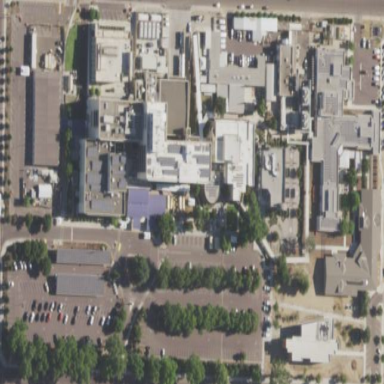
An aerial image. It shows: Healthcare facility identified as hospital.